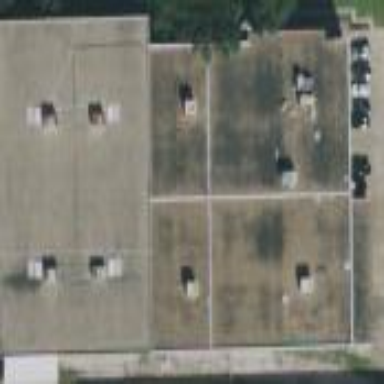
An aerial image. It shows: Warehouse building.